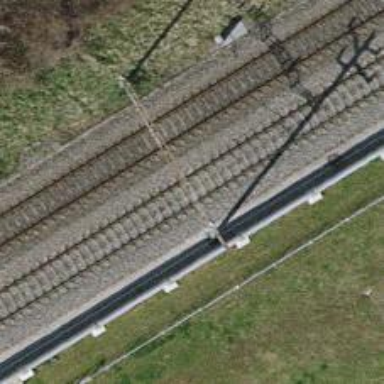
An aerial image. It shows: Catenary mast for power lines.